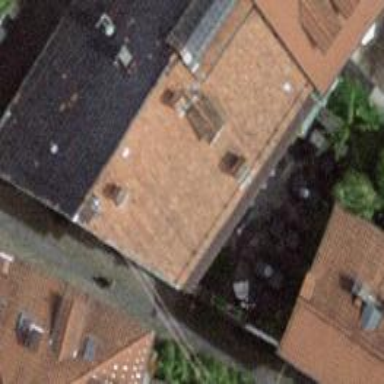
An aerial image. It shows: Restaurant.